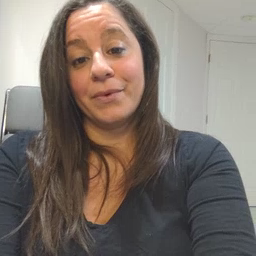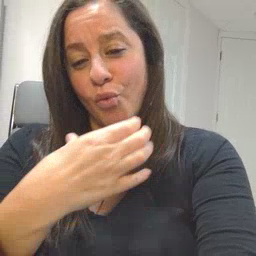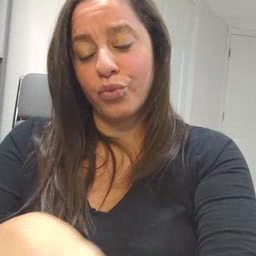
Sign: hungry